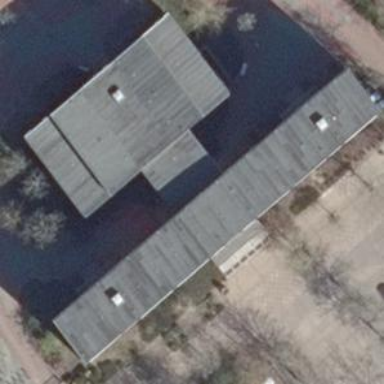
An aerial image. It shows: School building.